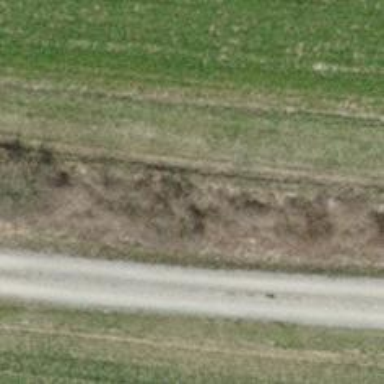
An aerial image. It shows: Hedge acting as barrier.